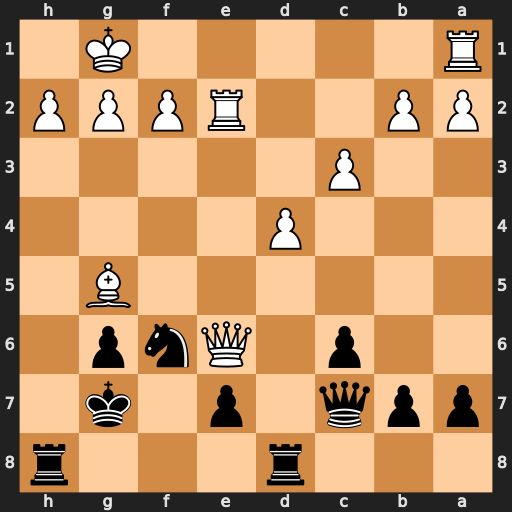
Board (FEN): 3r3r/ppq1p1k1/2p1Qnp1/6B1/3P4/2P5/PP2RPPP/R5K1
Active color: b
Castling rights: -
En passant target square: -
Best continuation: Qxh2+ Kf1 Qh1#